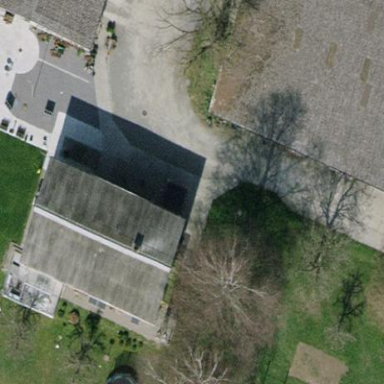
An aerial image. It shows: Gabled roof farm building.